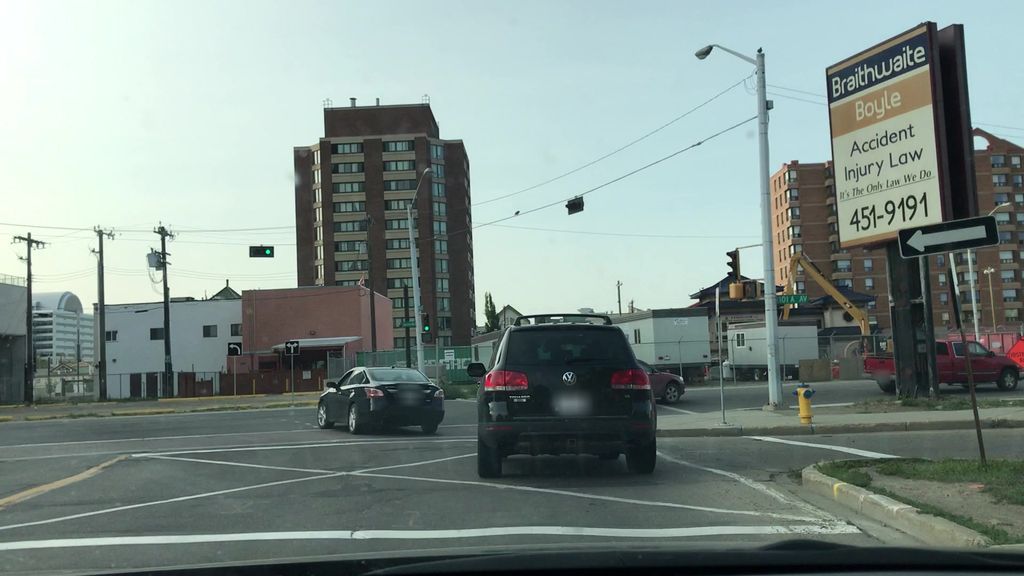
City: edmonton